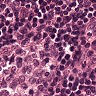
Metastatic tissue present: no